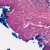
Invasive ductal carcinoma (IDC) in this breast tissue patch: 0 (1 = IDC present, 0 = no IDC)